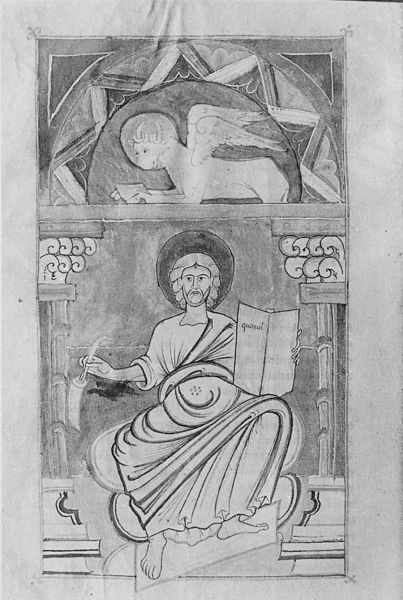
Titel: Vier Evangelien
Standort: Herkunftsort: Verdun, Saint-Vanne (EU - F - Lothringen)
Institution: Verdun, Bibliothéque Municipale
Schlagwörter: feder, flügel, gott, mann, weiß, säulen, ornament, teppich, falten, gewand, haare, locken, engel, schrift, bogen, stufen, barfuss, buch, fuss, stern, schwarzweiss, stich, seite, kapitell, heiligenschein, nimbus, christus, jesus, schreiben, stier, ziege, got, markus, gottvater, buchmalerei, evangelist, evangelistensymbol